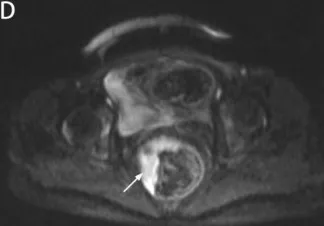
Preoperative imaging data. (C, D) MRI showed a mass in the pelvis (red arrow); the rectal lesion appeared hyperintense on DWI (white arrow).
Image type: radiology (mri)